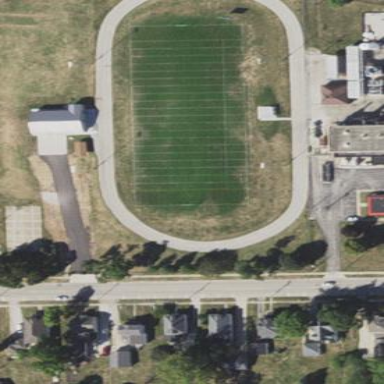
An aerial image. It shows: American football pitch for leisure and sport activities.